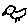
Label: bird